Question: I am currently creating a little paint program for exercise. Right now i'm trying to do the paint bucket tool, or in other words a flood fill. The funny thing is: if the number of pixels which have to be filled is small, everything works fine. If hate number of to filling pixels is higher, it gives me a SO-Exception. Here is my code:
'''
private void FloodFill(Bitmap picture, int x, int y)
{
if (x <= 0 || y <= 0 || x >= DrawingPanel.Width || y >= DrawingPanel.Height)
{
return;
}
if (picture.GetPixel(x, y) != loschFarbe)
{
return;
}
if (picture.GetPixel(x, y) == loschFarbe)
{
picture.SetPixel(x, y, ColorButton.BackColor);
}
FloodFill(picture, x + 1, y);
FloodFill(picture, x, y + 1);
FloodFill(picture, x - 1, y);
FloodFill(picture, x, y - 1);
FloodFill(picture, x + 1, y + 1);
FloodFill(picture, x - 1, y + 1);
FloodFill(picture, x + 1, y - 1);
FloodFill(picture, x - 1, y - 1);
}
'''
"loschFarbe" is the color which is clicked (which will be erased/overwritten with another color)
Error occurring: If i want to fill the complete picture or a big space, I get an error here:
'''
if (picture.GetPixel(x, y) != loschFarbe)
{
return;
}
'''
Anyone knows how I can solve this?
BTW this is a picture of my program:

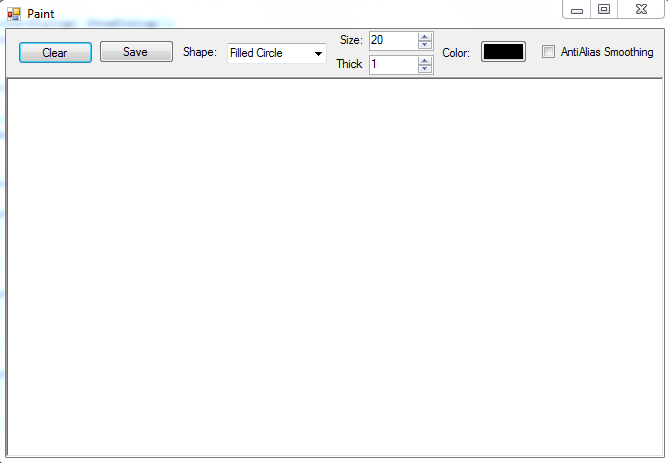
Answer: Even a moderate sized floodfill will blow your call stack.
Try converting this recursion based method to a stack based method as in <URL>.